Question: I want to process a bitmap in my Android application - the bitmap can be huge, so I use multithreading to perform faster operations. Here's my code (part of Runnable child):
'''
@Override
public void run() {
int imageHeight = filter.getBitmap().getHeight();
int start = threadNumber * imageHeight / threadCount;
int stop = (threadNumber + 1) * imageHeight / threadCount;
for (int j = start; j < stop; j++) {
filter.processLine(j);
}
}
//...
protected void processLine(int lineNumber)
{
int width = bitmap.getWidth();
int pixels[] = new int[width];
bitmap.getPixels(pixels, 0, width, 0, lineNumber, width, 1);
for (int i = 0; i < width; i++) {
pixels[i] = processPixel(pixels[i]);
}
bitmap.setPixels(pixels, 0, width, 0, lineNumber, width, 1);
}
'''
When I use only 1 thread in the pool, everything works properely. Unfortunetely, when I use thread number equal to number of cores of the processor (4 in my device) the result is like following (for grayscale filter):

It looks like sometimes:
- -
Am I right? Are these functions thread-unsafe? How should I perform multi-thread bitmap filtering to be fast and thread-safe?
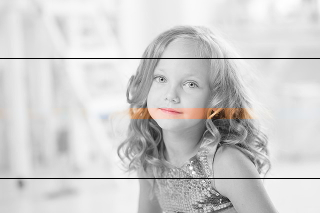
Answer: 2D image processing in Android is provided by the Skia library, also used by Chrome.
It's hard to find a definitive answer. "Skia is not thread-safe, although SkBitmap [used by Bitmap] thread-safe..." I don't know what to think. I perused a bunch of inscrutable JNI/C++ code and this is the best I can offer (which seems to be more than anyone else can do):
I think you should call 'bitmap.getPixels()' on the . Then divide up the resulting array and thread out the processing. When all the threads are completed, re-assemble the results and call 'bitmap.setPixels()'
It seems like 'bitmap.getPixels()' and 'bitmap.setPixels()' should be nothing more than 'memcpy()'s, but there is a lot more going on under the hood with reference counts, image caches, color space conversions, premultiplications and who knows what else. Taking the 'Bitmap' methods out of concurrent processing should keep you out of trouble.